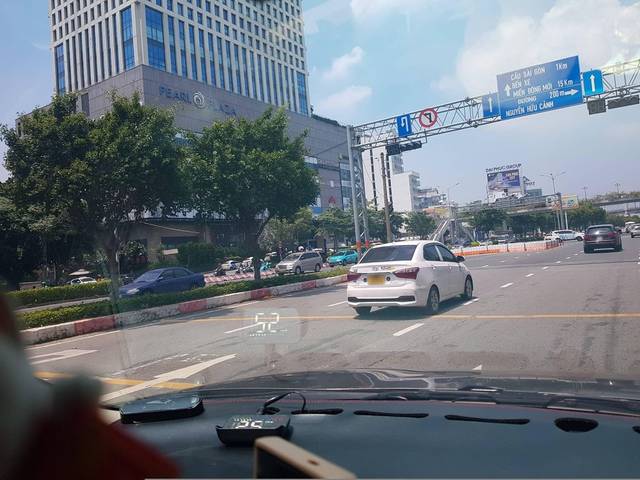
Region: Vietnam
Coordinates: 10.8, 106.717